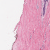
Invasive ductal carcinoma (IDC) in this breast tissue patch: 0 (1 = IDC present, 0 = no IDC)